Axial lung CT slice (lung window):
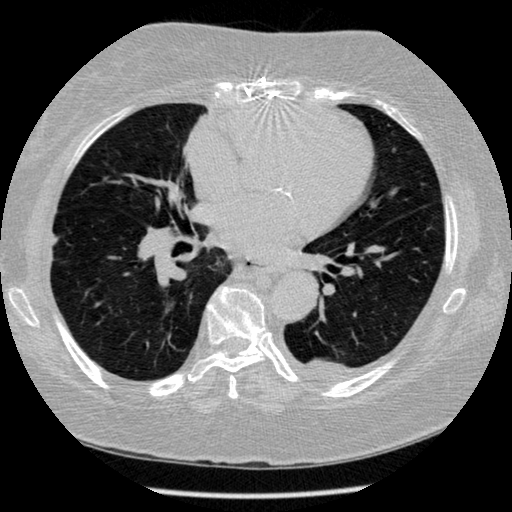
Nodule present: no